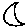
Label: moon